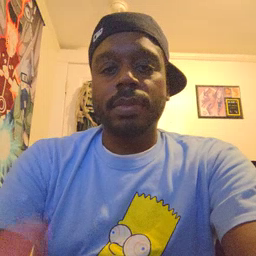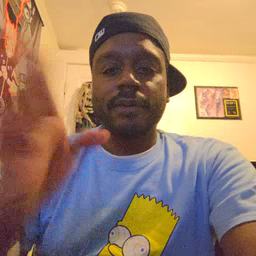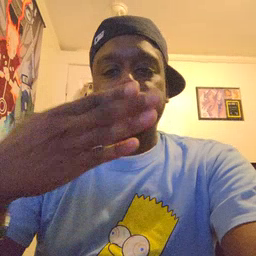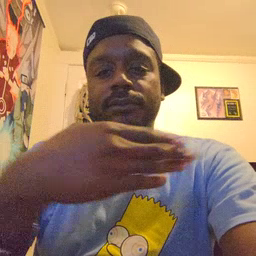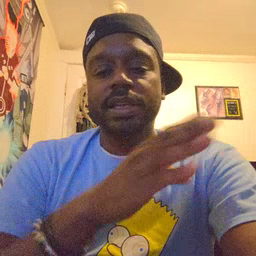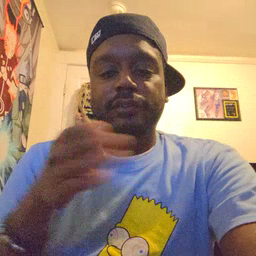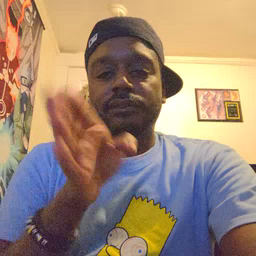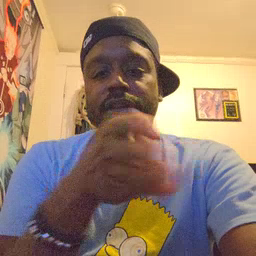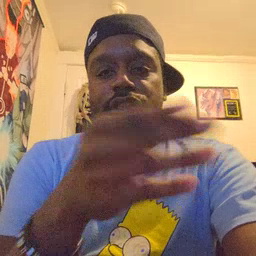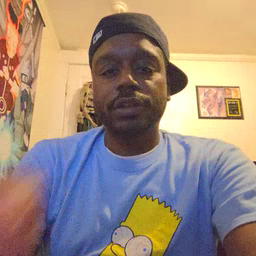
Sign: fish